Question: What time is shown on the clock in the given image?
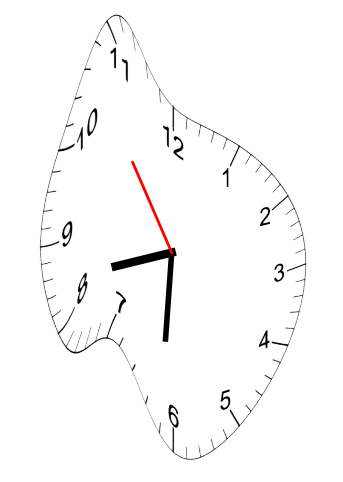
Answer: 08:30:54